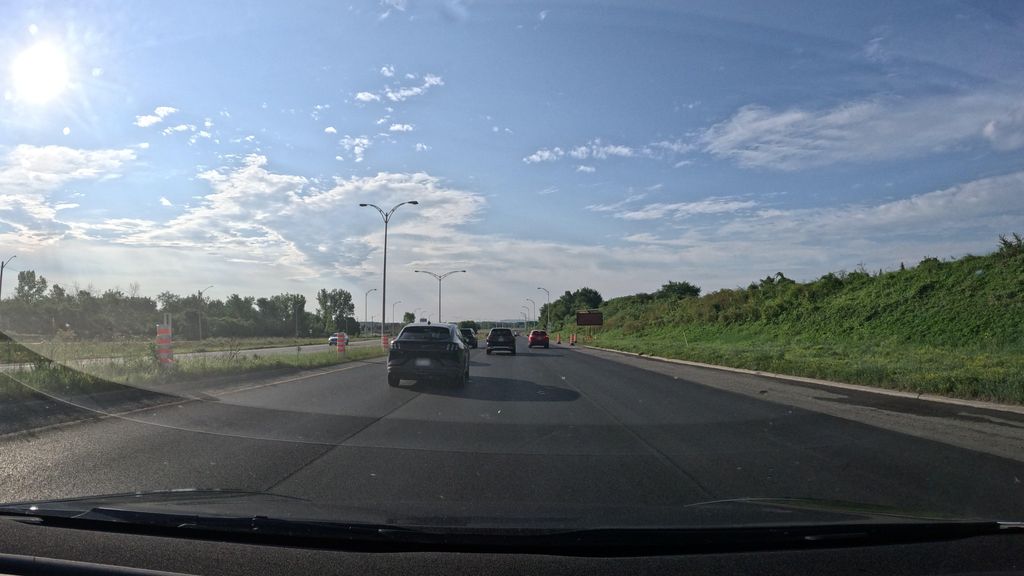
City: montreal